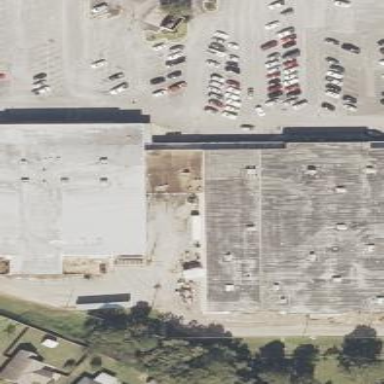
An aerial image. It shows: Retail building.